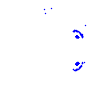
Particle: electron